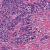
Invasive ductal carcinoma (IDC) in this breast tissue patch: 1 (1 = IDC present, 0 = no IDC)